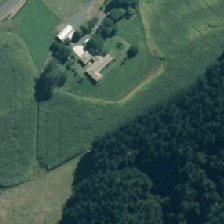
Land cover: shortrotation_cropland